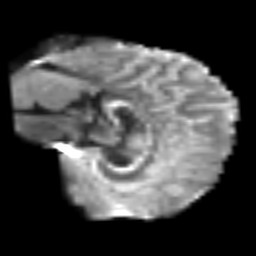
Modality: T2w
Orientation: sagittal
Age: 31
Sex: female
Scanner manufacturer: siemens
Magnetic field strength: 3 T
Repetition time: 6.1 s
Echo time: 0.101 s